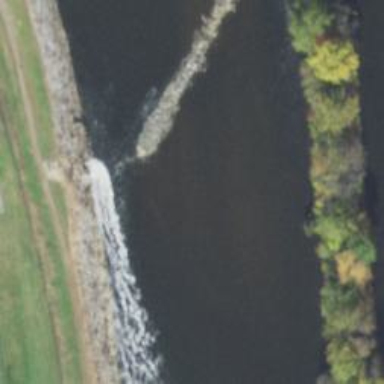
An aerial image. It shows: Weir in waterway.